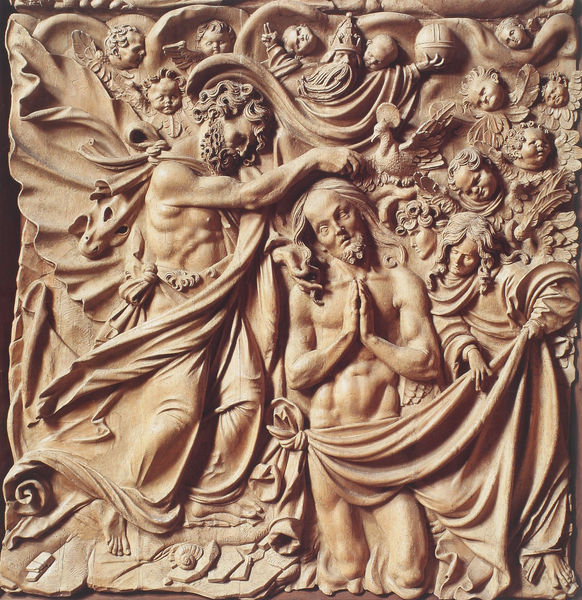
Titel: Hochaltar der Filialkirche St. Michael in Niederrotweil am Kaiserstuhl
Künstler: H. L. Meister
Standort: Niederrotweil am Kaiserstuhl, Filialkirche St. Michael (EU - D - BW)
Schlagwörter: flügel, gott, himmel, mann, nackt, vogel, wasser, wolken, menschen, ufer, brust, köpfe, marmor, tuch, bart, arm, federn, johannes, stein, taube, hände, gewand, tücher, frontal, krone, engel, relief, füße, figuren, kaiser, kugel, helm, beten, schnitzerei, christus, jesus, segen, fresko, schnecke, heilig, putten, taufe, welt, kräftig, putti, fossilie, bildhauer, jordan, heiliger geist, gottvater, reichsapfel, ammonit, flüügel, muskuslös